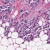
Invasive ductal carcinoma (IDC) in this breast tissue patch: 0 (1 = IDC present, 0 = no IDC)